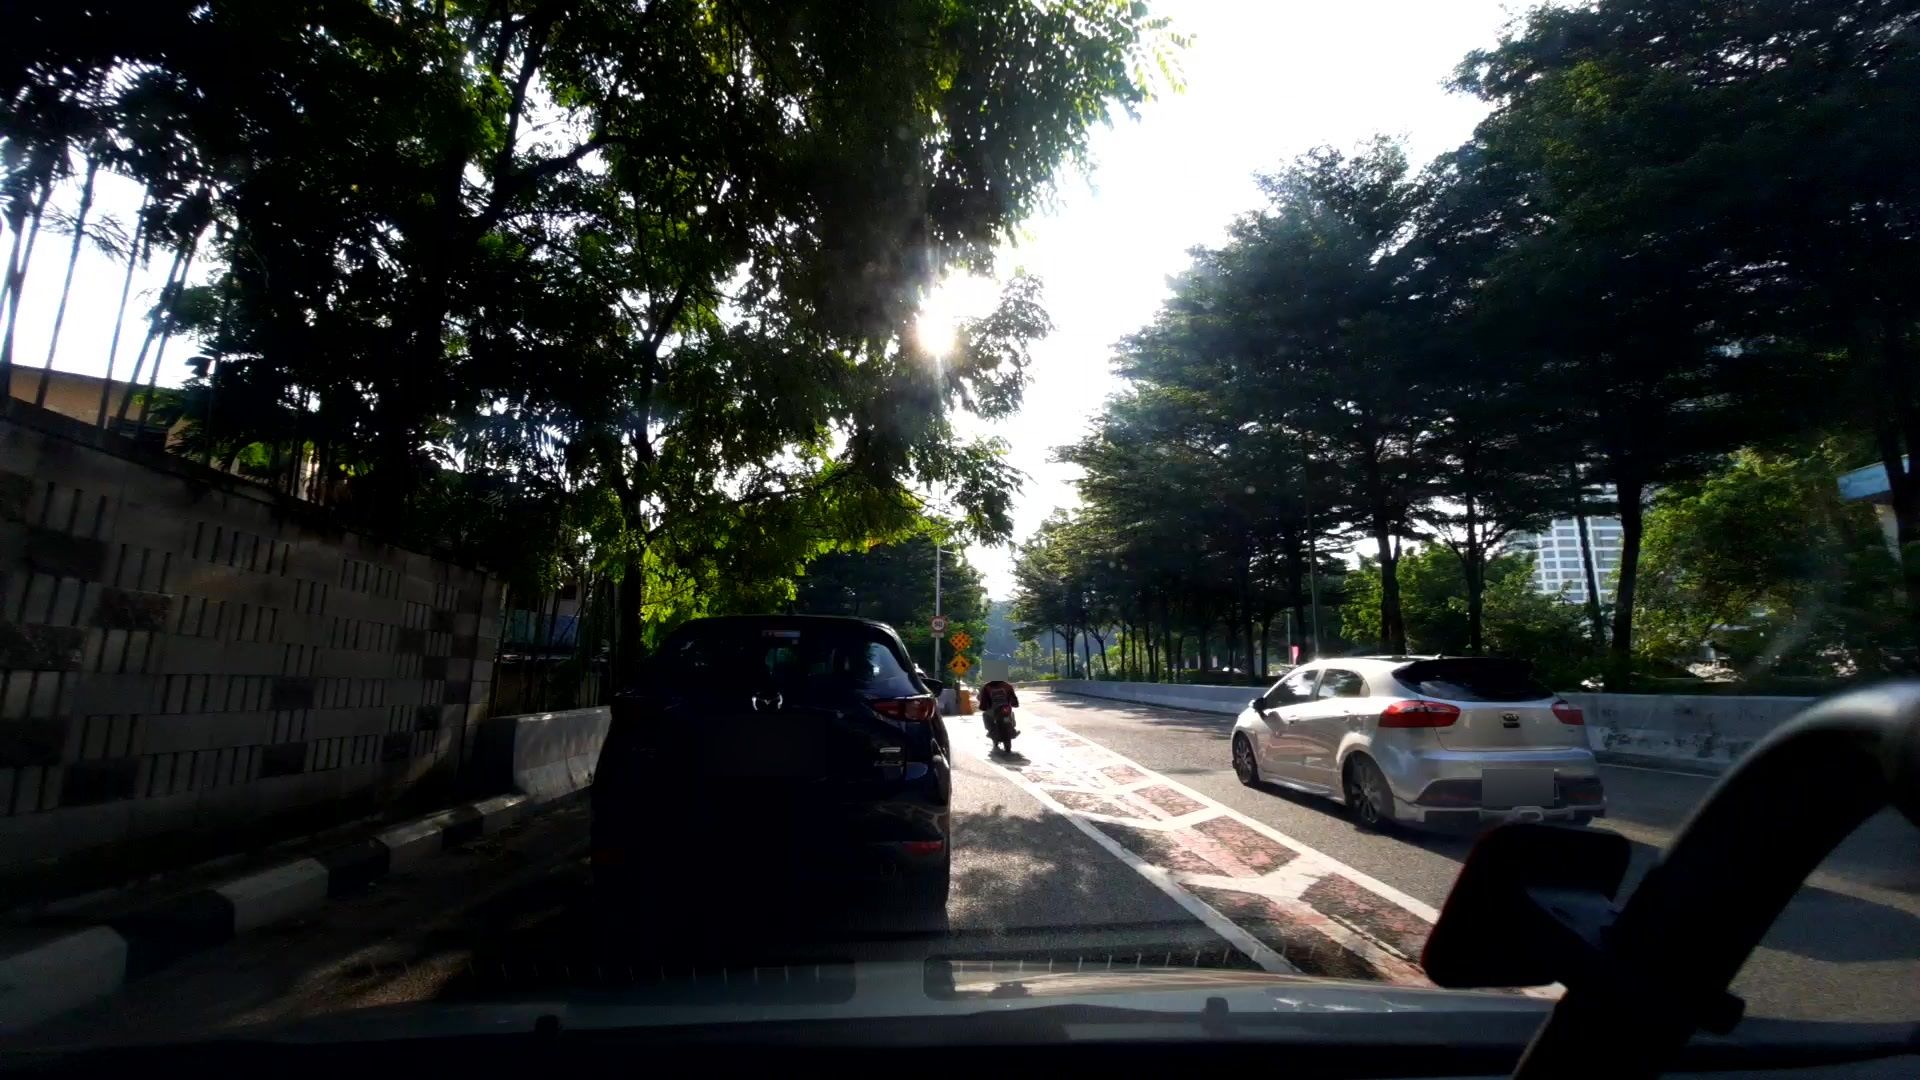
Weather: clear
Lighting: day
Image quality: good
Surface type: driving surface
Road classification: trunk_link, secondary
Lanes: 3, 2, 4
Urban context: urban centre
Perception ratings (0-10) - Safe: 5.04, Lively: 7.85, Beautiful: 8.37, Boring: 2.72, Depressing: 2.67, Wealthy: 8.51